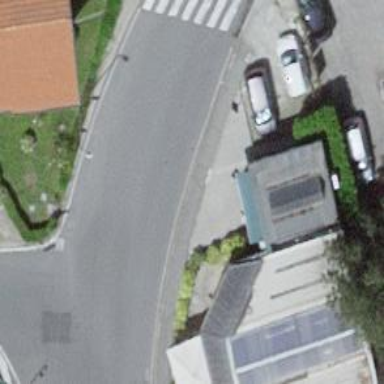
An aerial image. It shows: Cafe located inside building.